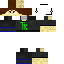
A male human skin with dark skin, wearing brown long hair dressed in a blue tshirt and blue pants, featuring a closed mouth.